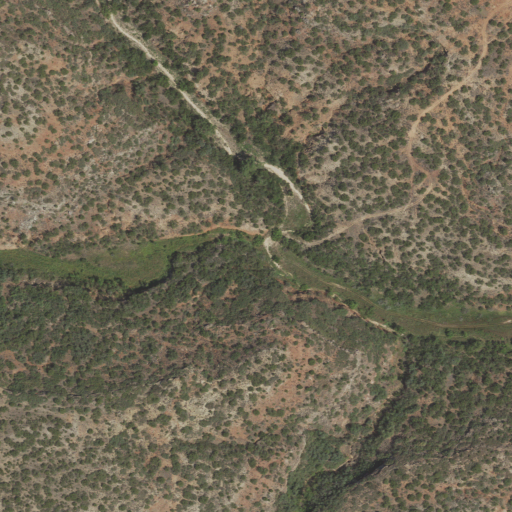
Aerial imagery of valley in Texas named Gay Hollow containing shrub and evergreen forest